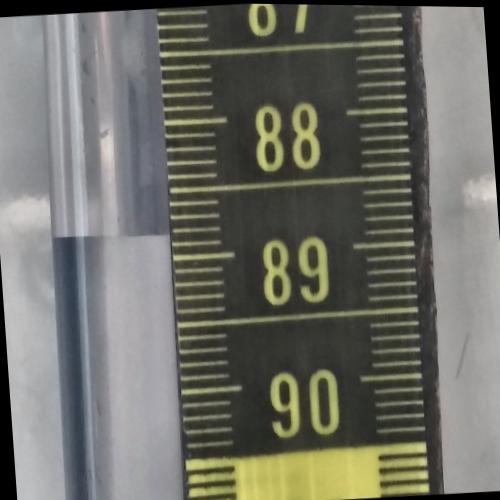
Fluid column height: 88.8 cm